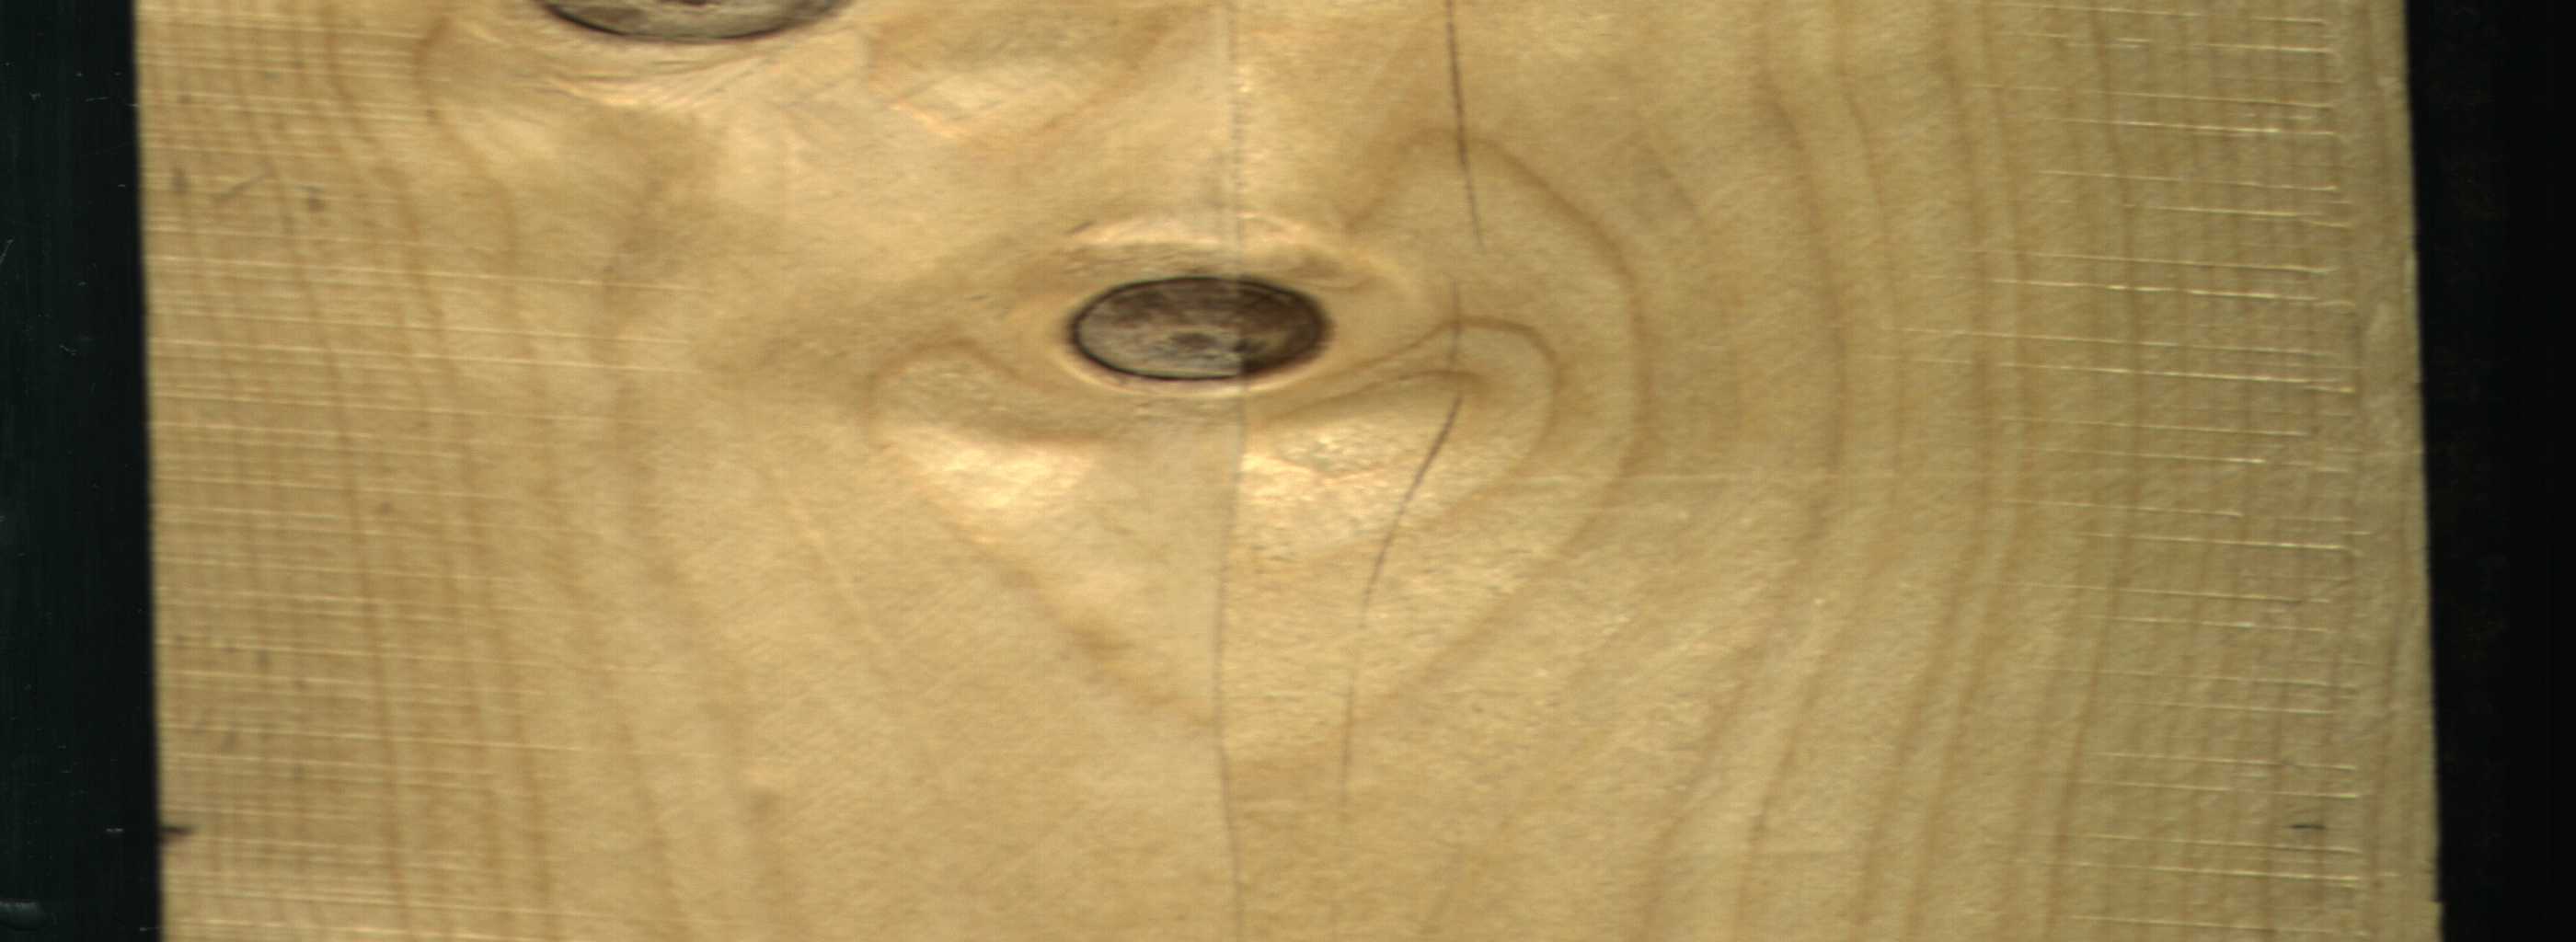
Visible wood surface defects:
Crack
Crack
Crack
Dead_Knot
Dead_Knot